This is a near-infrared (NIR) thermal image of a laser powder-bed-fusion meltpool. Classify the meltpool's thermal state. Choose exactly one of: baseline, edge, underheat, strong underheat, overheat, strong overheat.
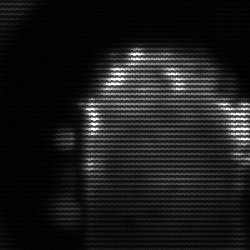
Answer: baseline